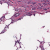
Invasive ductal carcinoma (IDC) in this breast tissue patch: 1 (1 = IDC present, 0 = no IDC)